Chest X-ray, PA view. Patient: 39 years old, sex M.
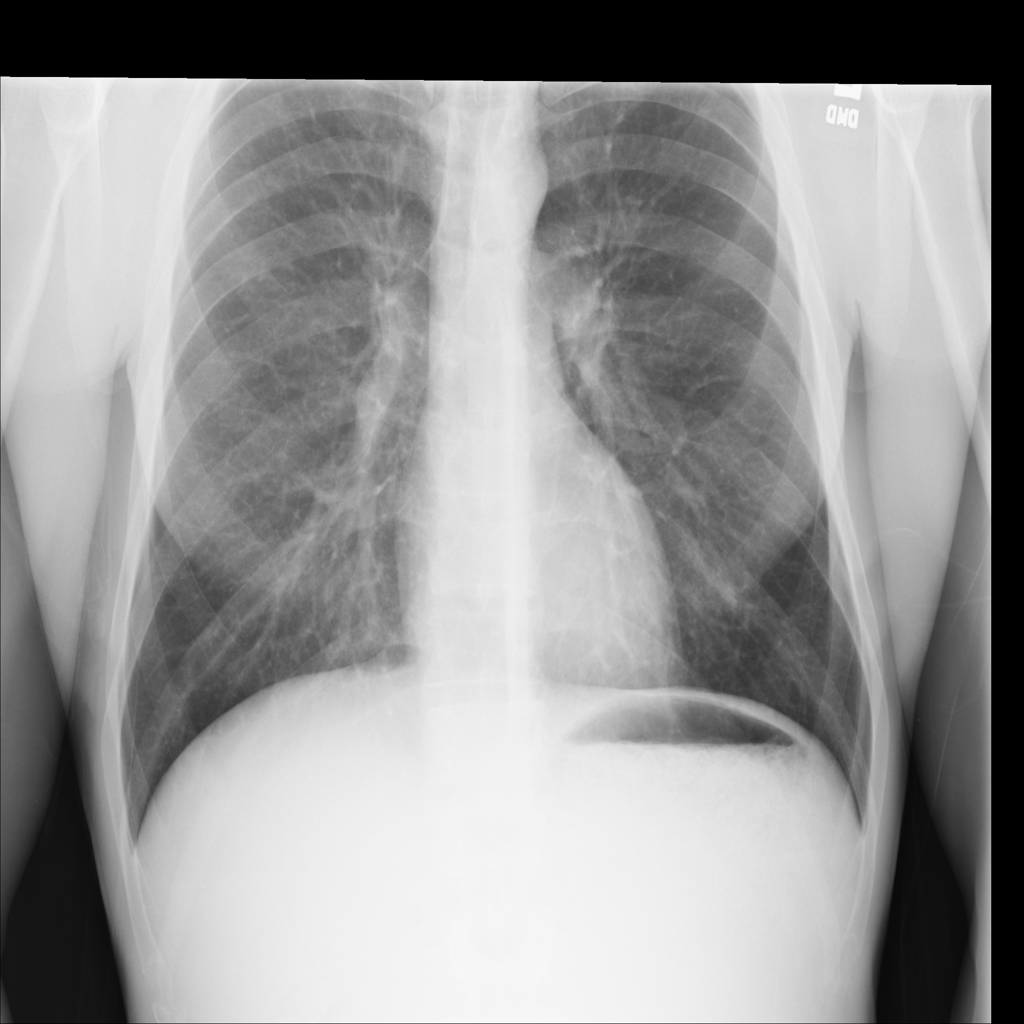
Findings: No Finding